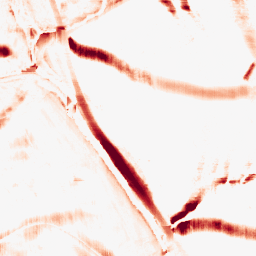
Category: morphological
Decomposition family: morphological_rect
Decomposition parameters: operation: opening
width: 20
height: 20
Upsampling method: regularized
Upsampling parameters: scale: 2
lambda_reg: 0.001
Upsampling scale: 2